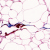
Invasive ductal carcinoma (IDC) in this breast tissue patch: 0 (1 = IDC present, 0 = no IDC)